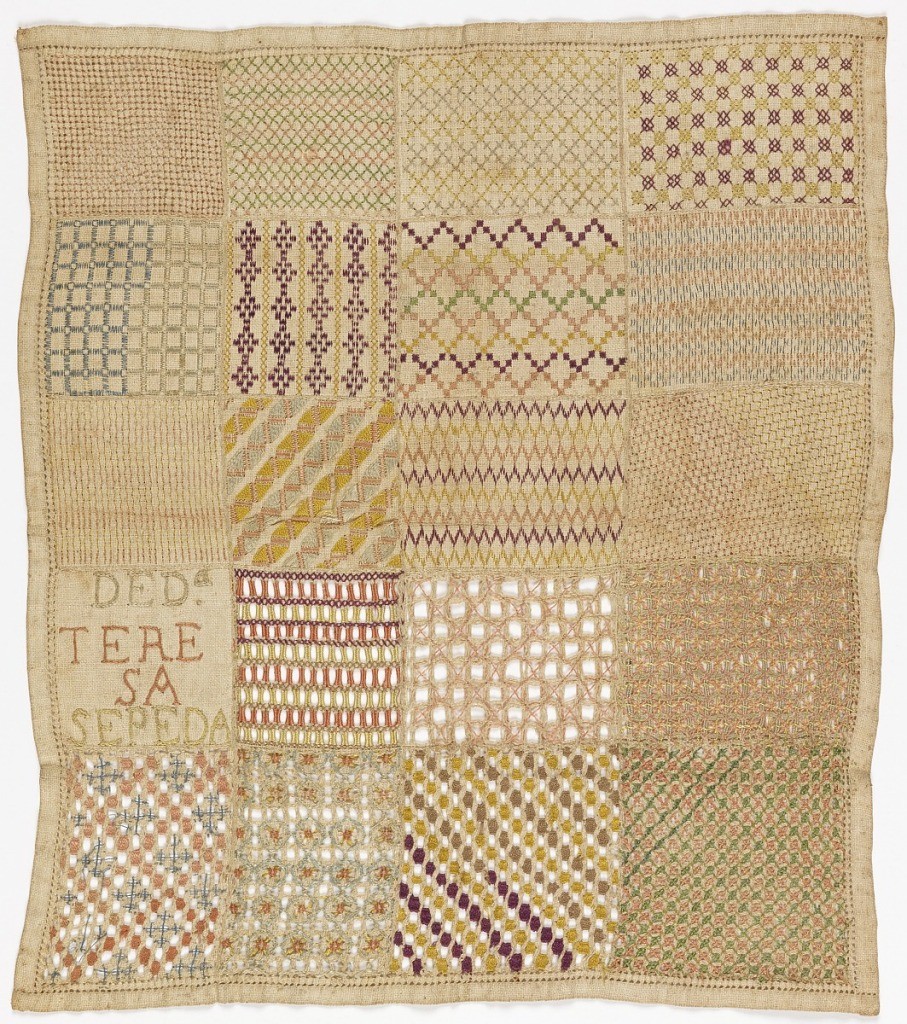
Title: Sampler
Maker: Teresa Sepeda
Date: early 19th century
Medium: silk embroidery on linen foundation Technique: embroidered in chain, satin, cross, four-sided and running stitches with withdrawn element work on plain weave foundation
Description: Sampler divided into twenty squares, nineteen with small geometric patterns and one with the inscription.